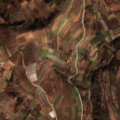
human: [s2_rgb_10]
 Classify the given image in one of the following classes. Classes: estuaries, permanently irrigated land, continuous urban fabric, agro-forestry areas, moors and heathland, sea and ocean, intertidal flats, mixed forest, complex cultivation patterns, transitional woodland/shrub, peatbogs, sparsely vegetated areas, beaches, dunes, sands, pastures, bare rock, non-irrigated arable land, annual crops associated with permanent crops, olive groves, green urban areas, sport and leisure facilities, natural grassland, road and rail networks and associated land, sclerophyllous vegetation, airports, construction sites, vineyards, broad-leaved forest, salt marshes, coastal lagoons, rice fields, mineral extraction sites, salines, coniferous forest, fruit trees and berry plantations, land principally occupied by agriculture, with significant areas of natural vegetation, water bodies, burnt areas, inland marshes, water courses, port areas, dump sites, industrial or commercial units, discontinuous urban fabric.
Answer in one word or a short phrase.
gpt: discontinuous urban fabric, non-irrigated arable land, complex cultivation patterns, land principally occupied by agriculture, with significant areas of natural vegetation